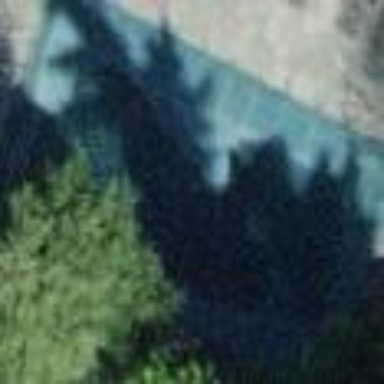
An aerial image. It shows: Swimming pool located in leisure land.